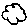
Label: cloud